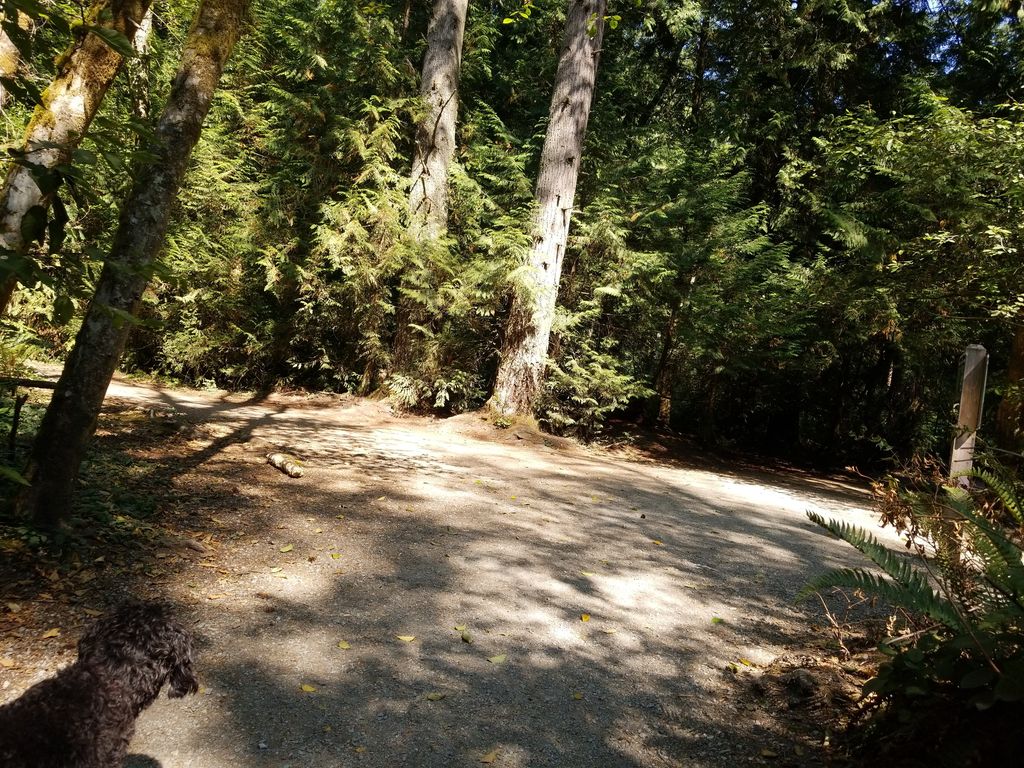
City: vancouver